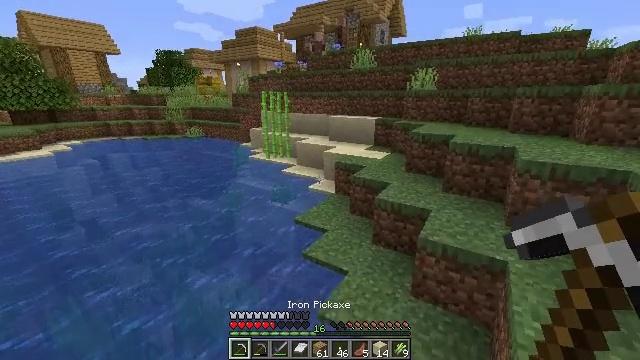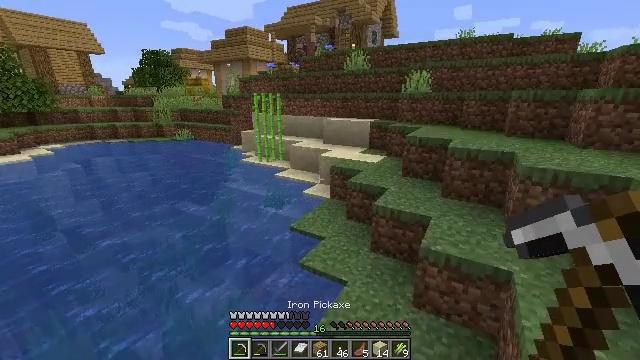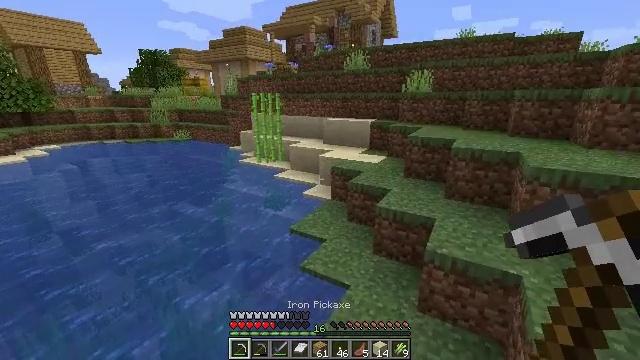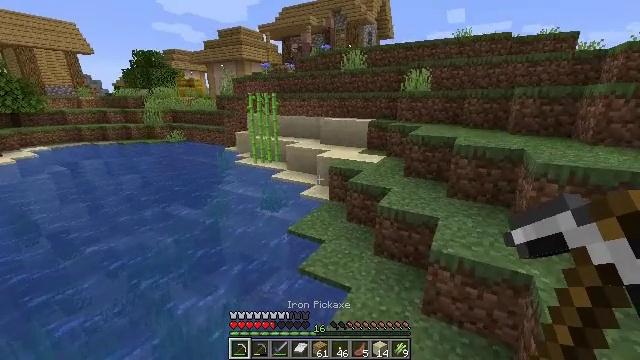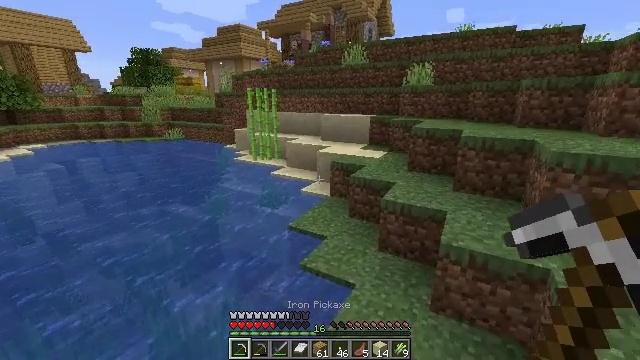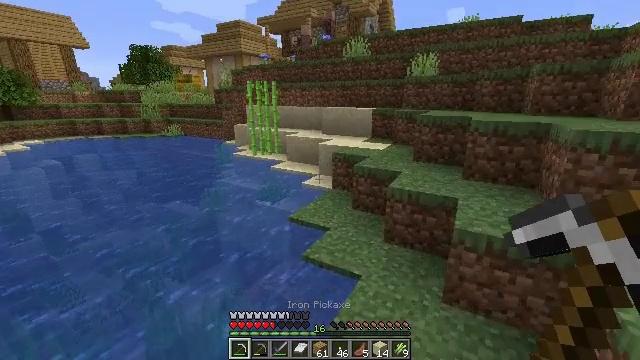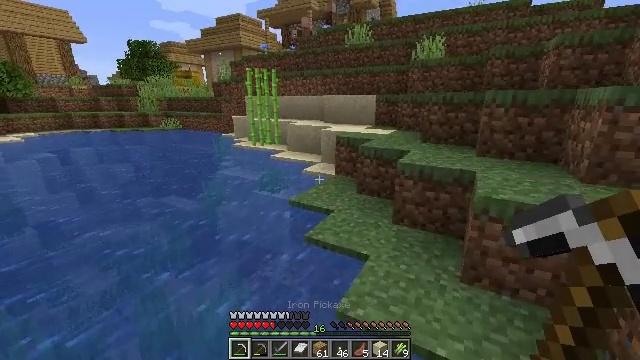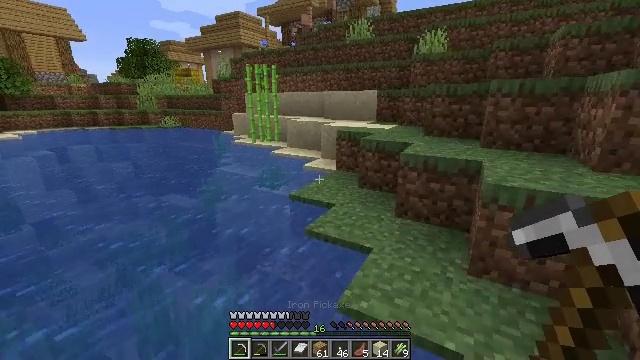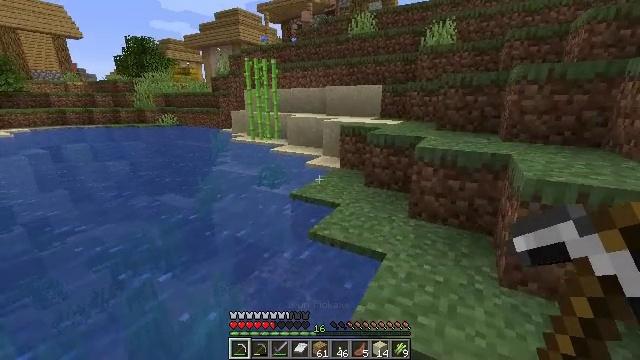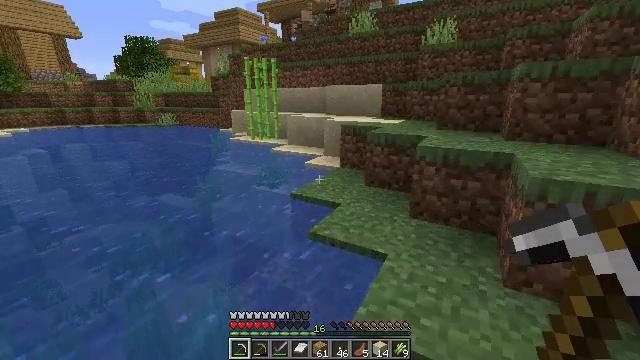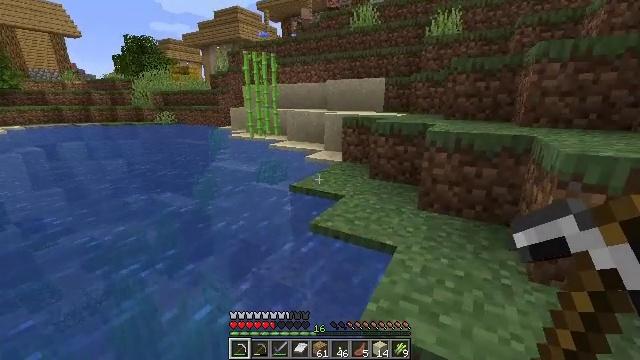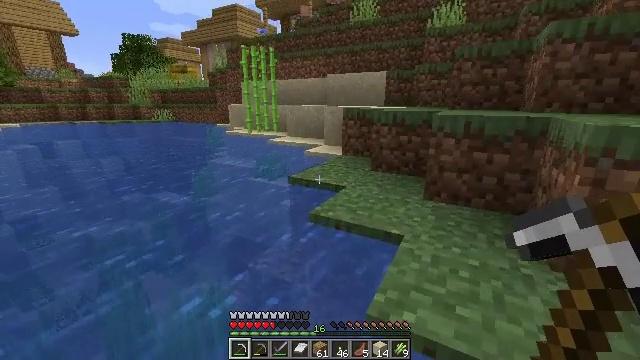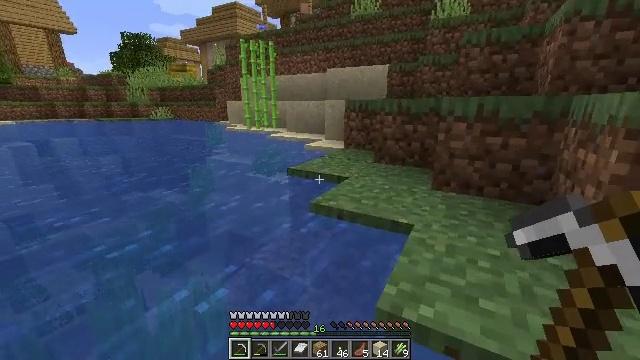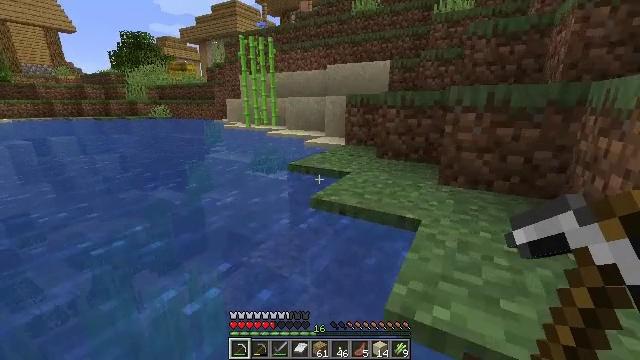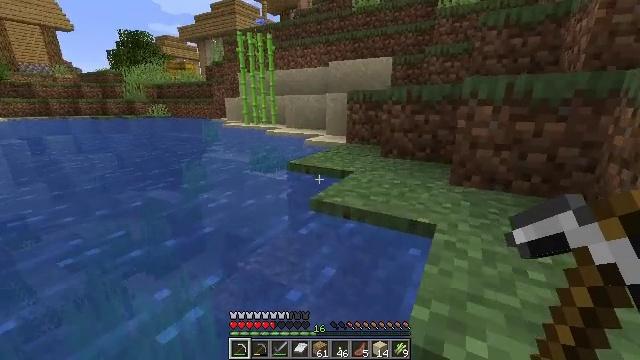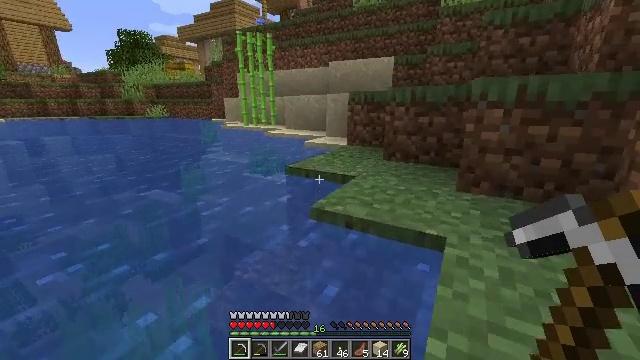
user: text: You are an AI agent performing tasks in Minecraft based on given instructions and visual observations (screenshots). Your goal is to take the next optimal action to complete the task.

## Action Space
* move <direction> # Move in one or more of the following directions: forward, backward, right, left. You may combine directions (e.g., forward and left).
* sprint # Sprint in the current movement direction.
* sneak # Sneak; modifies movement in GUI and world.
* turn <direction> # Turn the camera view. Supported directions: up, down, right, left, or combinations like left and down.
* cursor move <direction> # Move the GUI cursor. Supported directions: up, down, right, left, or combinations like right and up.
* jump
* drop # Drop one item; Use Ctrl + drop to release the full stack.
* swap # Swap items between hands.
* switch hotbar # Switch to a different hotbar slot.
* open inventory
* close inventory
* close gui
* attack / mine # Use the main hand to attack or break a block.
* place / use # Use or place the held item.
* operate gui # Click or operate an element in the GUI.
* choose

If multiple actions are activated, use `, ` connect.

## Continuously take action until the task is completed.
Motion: motion action
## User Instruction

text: Cut down the sugar cane stalks.
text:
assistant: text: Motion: move forward, turn right
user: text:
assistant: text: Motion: move forward
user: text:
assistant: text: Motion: move forward
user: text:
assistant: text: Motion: move forward
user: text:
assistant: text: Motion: move forward
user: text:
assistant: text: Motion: move forward
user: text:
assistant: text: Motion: move forward
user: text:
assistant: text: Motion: move forward
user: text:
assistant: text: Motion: move forward
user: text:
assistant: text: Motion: move forward
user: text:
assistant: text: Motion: move forward
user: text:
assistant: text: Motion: move forward, jump
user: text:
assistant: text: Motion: move forward, jump
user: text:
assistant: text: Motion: move forward, jump
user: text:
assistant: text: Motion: move forward, jump
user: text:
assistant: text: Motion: move forward, jump
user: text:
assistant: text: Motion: move forward, jump
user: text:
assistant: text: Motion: move forward, jump
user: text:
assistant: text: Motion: move forward, jump
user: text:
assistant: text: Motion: move forward, jump
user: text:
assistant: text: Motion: move forward, jump
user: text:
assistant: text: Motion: move forward
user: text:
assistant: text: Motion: move forward
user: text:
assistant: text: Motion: move forward
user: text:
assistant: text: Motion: move forward
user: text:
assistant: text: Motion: move forward, jump
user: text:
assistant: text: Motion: move forward and move right, jump
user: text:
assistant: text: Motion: move forward and move right, jump
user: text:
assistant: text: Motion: move forward and move right, jump
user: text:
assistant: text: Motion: move forward and move right, jump